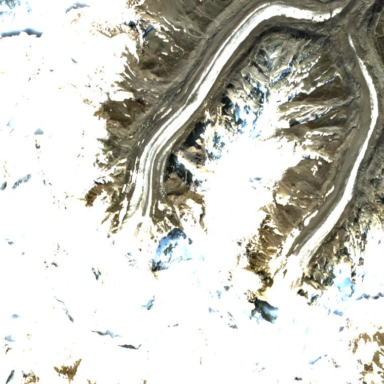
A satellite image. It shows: Majestic glacier in the distance.